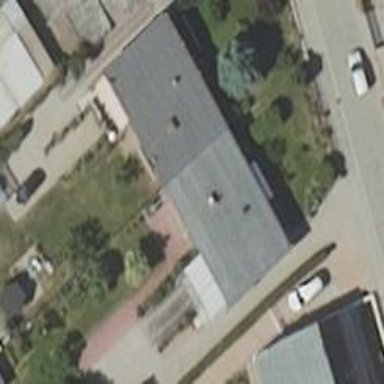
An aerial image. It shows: Semi-detached house.